Field crop: maize
Growth stage: 2
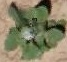
Species: chenopodium